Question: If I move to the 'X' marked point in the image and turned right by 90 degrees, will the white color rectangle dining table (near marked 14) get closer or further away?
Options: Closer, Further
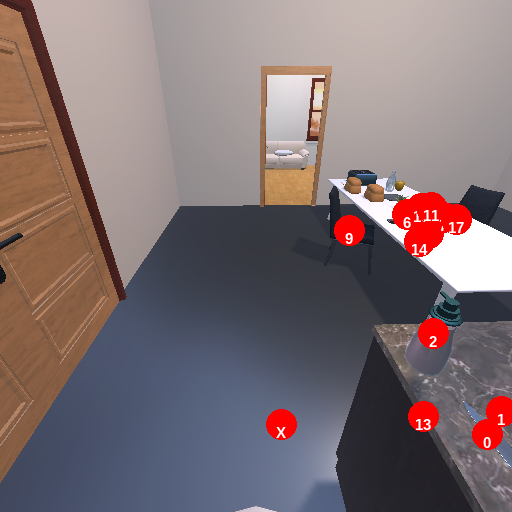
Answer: Closer